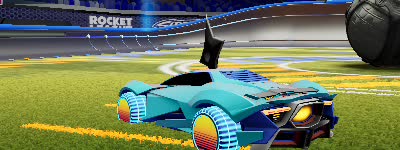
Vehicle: werewolf